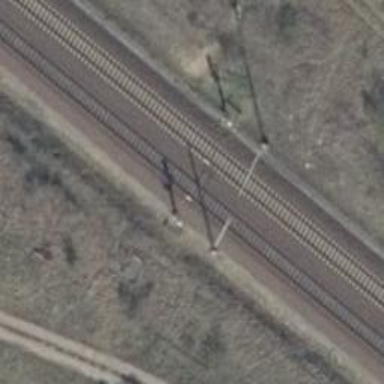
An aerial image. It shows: Railway signal.